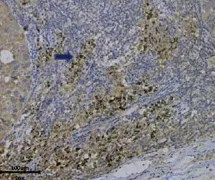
Renal biopsy findings showing a THSD7A-associated MN Renal histology specimens and baseline tumor tissue. (I) The tumor cells of baseline metastases lymph node were positive for thrombospondin type-1 domain-containing 7A (THSD7A) by immunohistochemistry (blue arrows).
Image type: pathology (immunostaining)